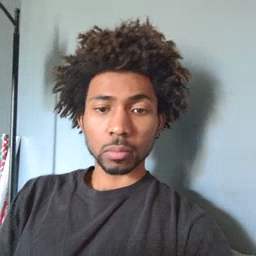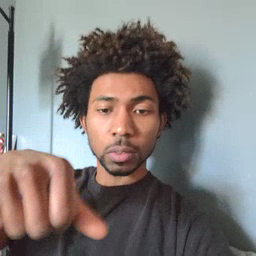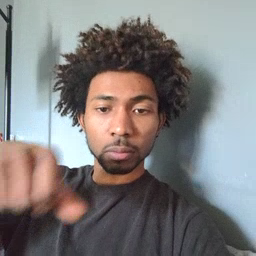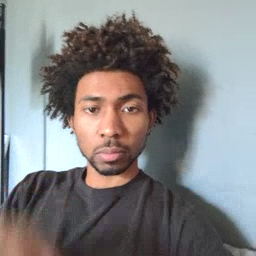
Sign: puzzle